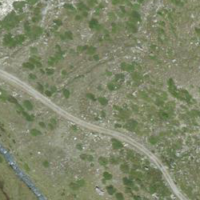
EUNIS habitat code: 26
Species observed at this site:
Hesperia comma
Erebia melampus